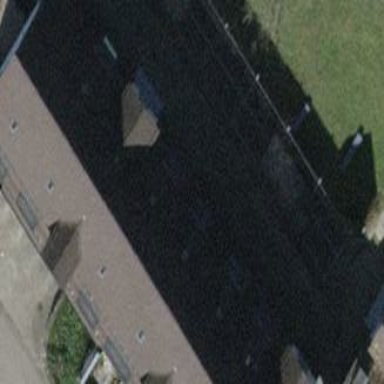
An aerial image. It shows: Apartments housed in building with gambrel roof.